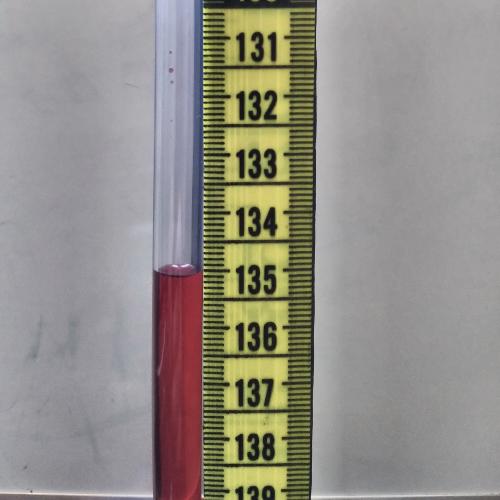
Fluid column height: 135.1 cm